Question: When I design a JDialog (here using JGoodies FormLayout) there is a big different between design time and runtime. Runtime is the bottom one with Nimbus LookAndFeel applied. Is it possible to apply Nimbus on design time or how should I make a more "responsive" GUI?

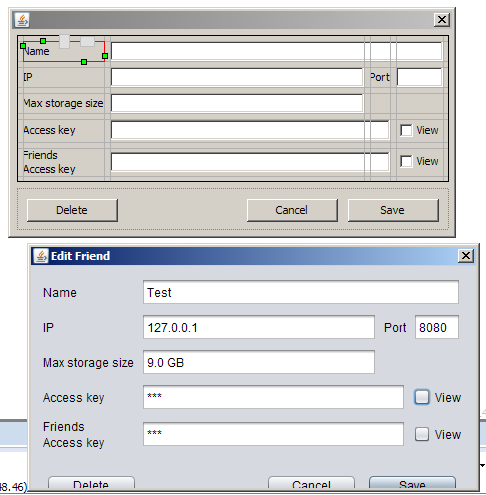
Answer: I found it. To apply LaF in design mode just choose it from toolbar above the designer.